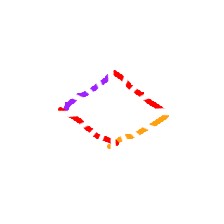
Shape: rhombus